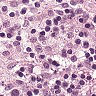
Metastatic tissue present: no